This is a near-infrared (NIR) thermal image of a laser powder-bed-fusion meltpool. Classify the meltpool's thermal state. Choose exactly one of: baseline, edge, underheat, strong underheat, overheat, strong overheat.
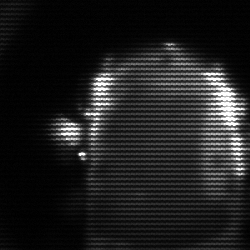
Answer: baseline